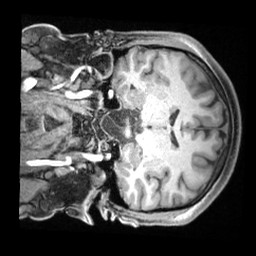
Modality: T1w
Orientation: coronal
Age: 23
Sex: male
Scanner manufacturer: siemens
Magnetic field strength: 3 T
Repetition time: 1.68 s
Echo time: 0.00188 s